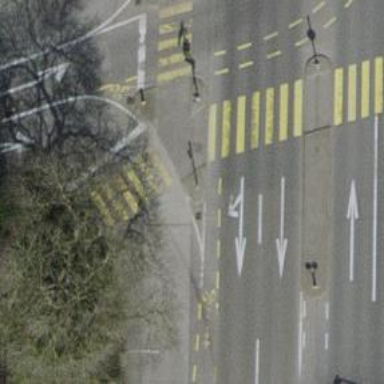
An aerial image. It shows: Crossing equipped with traffic signals. It is zebra crossing.